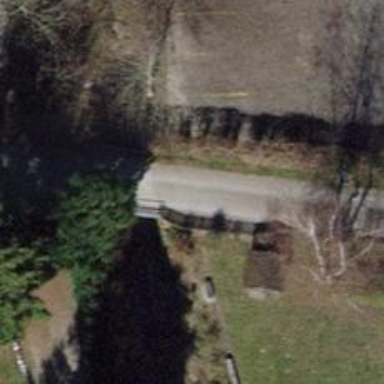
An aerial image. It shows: Track road on bridge with fine gravel surface graded as grade2.